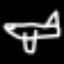
Label: airplane